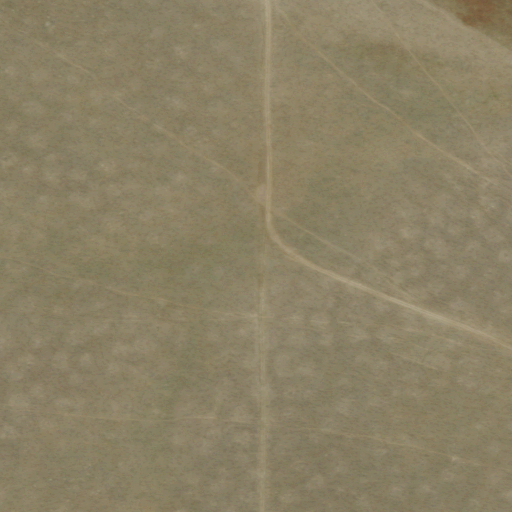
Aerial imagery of mountain in Colorado named Simpson Mesa containing only grassland